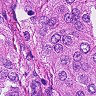
Metastatic tissue present: yes